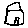
Label: house